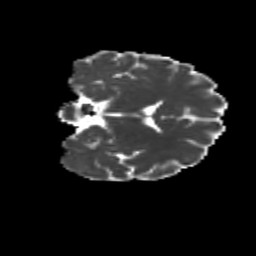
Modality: MD
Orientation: coronal
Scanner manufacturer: siemens
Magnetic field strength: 3 T
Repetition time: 9.2 s
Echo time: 0.084 s